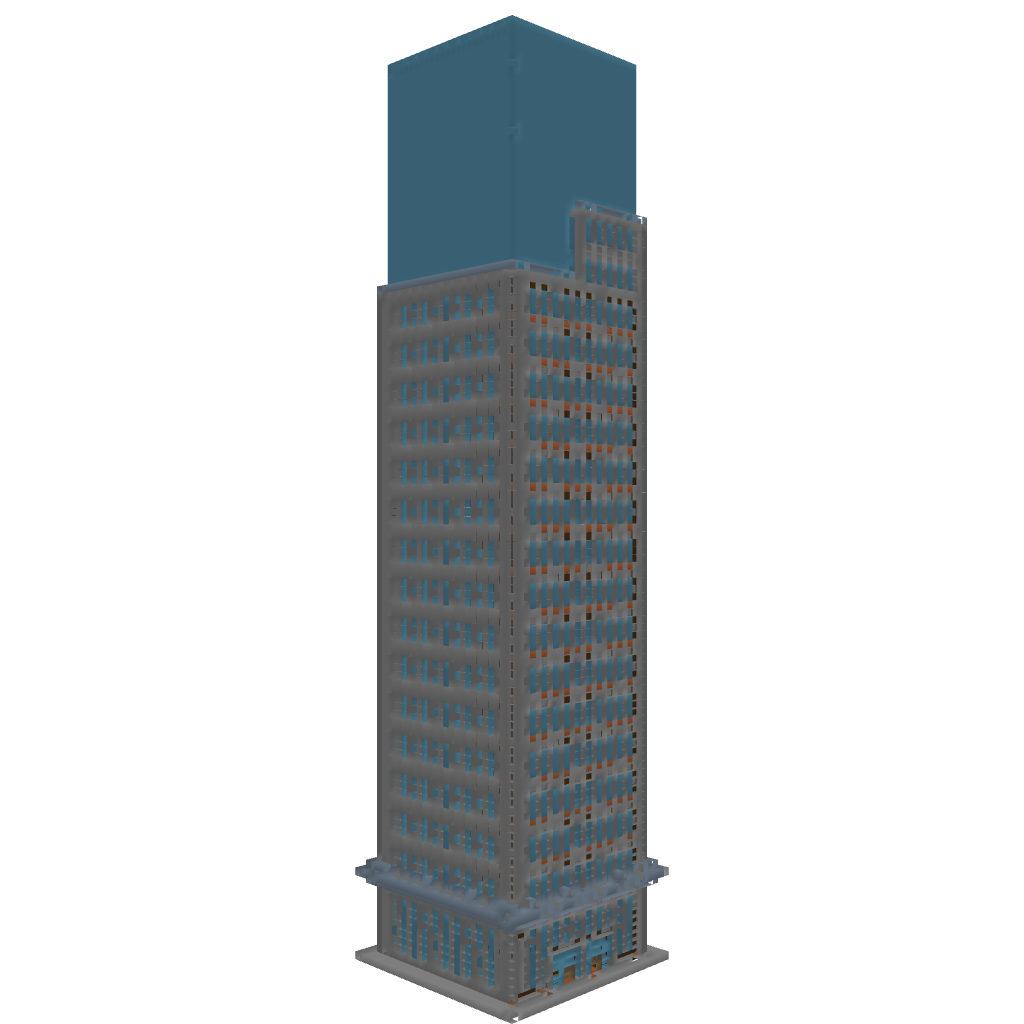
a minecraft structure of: Modern Tower